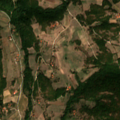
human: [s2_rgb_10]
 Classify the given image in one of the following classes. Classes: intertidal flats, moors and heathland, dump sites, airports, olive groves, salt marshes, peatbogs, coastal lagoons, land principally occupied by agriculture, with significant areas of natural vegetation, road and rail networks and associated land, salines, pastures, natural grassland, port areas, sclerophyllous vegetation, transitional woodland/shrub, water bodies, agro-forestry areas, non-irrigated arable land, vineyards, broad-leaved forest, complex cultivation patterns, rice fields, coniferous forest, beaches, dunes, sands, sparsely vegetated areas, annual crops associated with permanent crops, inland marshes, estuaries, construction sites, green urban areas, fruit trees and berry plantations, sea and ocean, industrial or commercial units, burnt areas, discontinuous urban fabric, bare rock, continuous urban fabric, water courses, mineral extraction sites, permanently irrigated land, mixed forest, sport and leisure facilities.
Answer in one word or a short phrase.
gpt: complex cultivation patterns, land principally occupied by agriculture, with significant areas of natural vegetation, broad-leaved forest